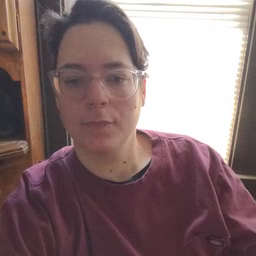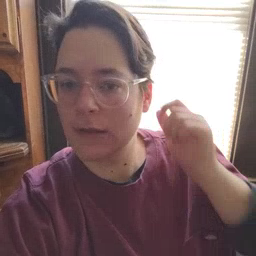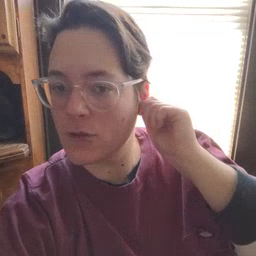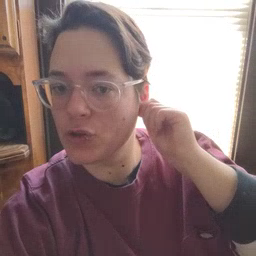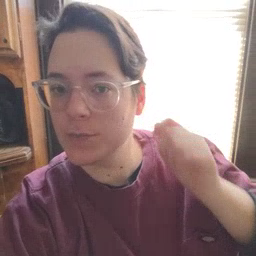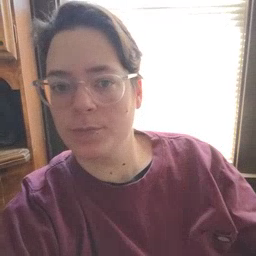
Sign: ear